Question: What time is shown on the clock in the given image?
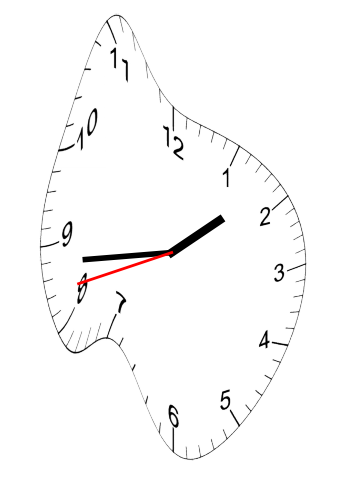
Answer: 01:43:42